Interaction volume radius: 10 \u00c5
Interaction volume height: 30 \u00c5
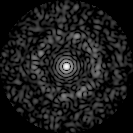
Disorder parameter: 0.832